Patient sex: M
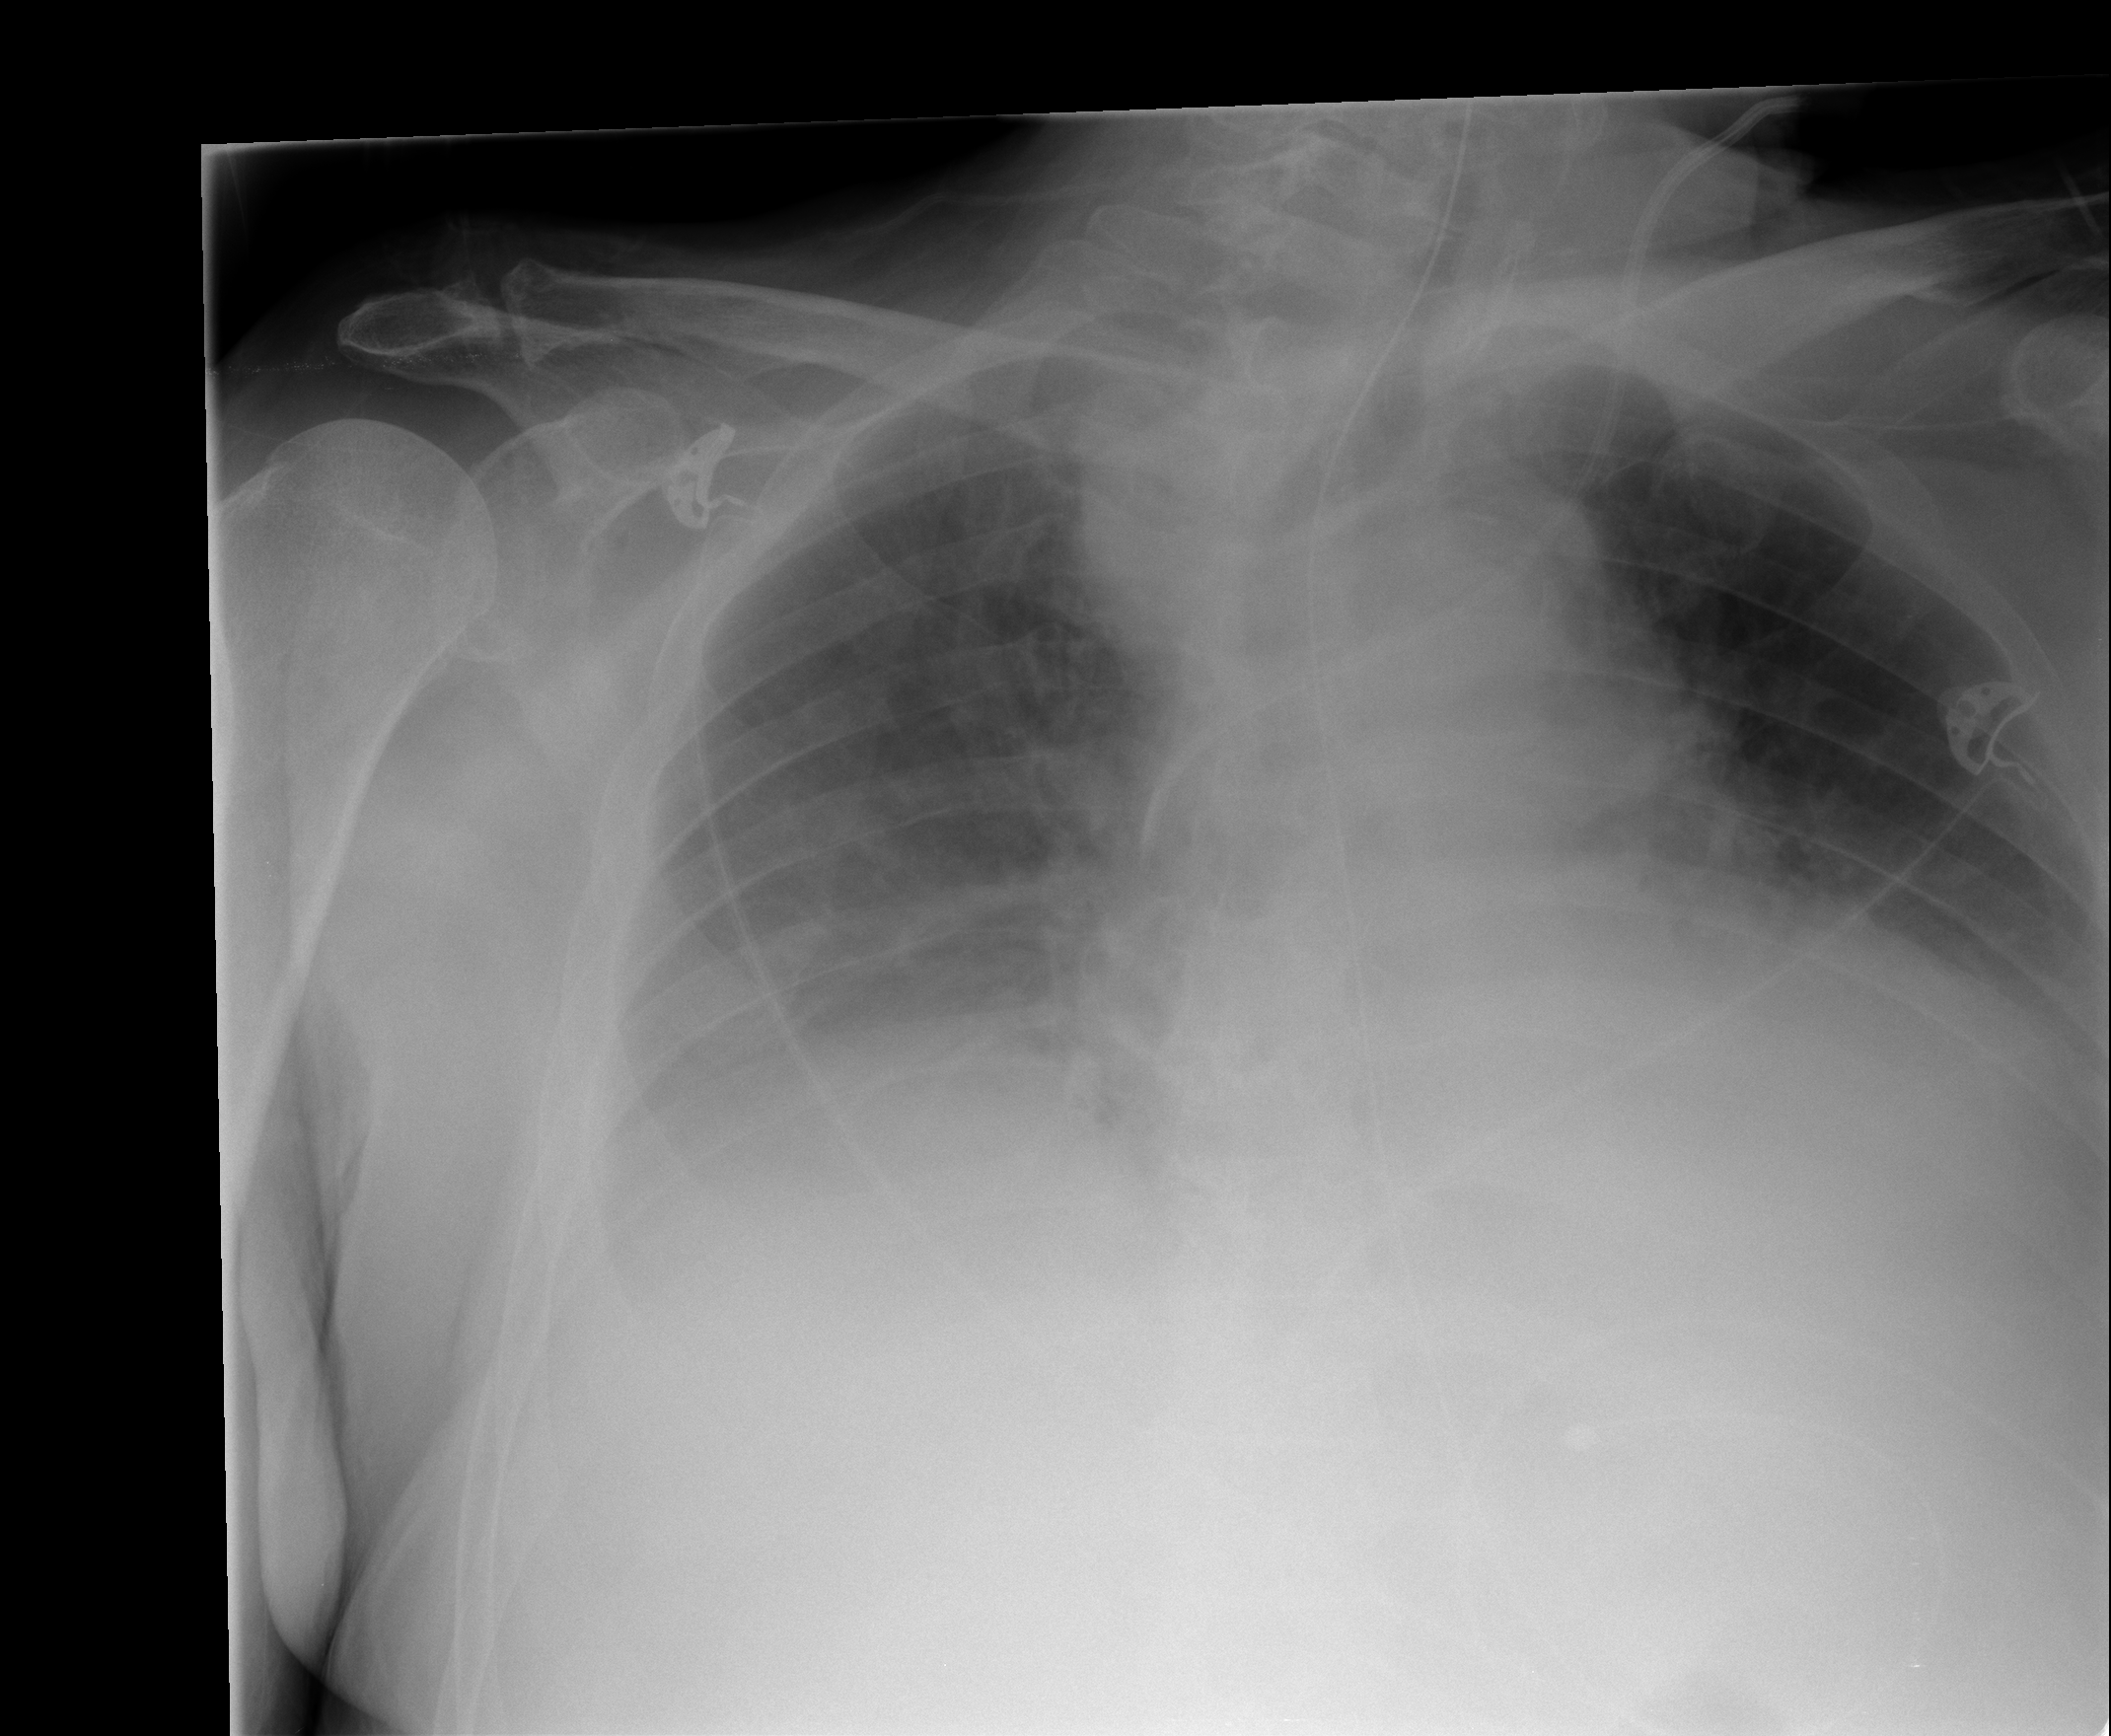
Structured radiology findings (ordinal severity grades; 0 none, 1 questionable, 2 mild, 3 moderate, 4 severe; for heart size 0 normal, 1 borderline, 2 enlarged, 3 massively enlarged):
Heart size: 2
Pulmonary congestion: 0
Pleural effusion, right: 2
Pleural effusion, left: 2
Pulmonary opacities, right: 0
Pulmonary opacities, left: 0
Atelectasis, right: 0
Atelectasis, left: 0